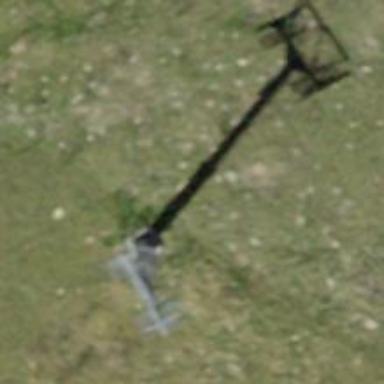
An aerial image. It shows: Pylon for aerialway.